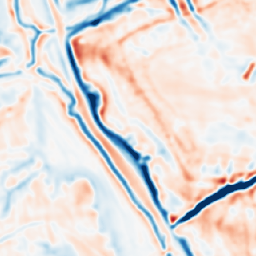
Category: multiscale
Decomposition family: dog_multiscale
Decomposition parameters: sigma_ratio: 1.4
n_scales: 3
base_sigma: 2
Upsampling method: nearest
Upsampling parameters: scale: 4
Upsampling scale: 4